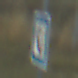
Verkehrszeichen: Fernsprecher
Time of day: SunriseSunset
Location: Outdoor (RoadRail)
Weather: PartlyCloudy
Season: NotSpecified
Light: Natural